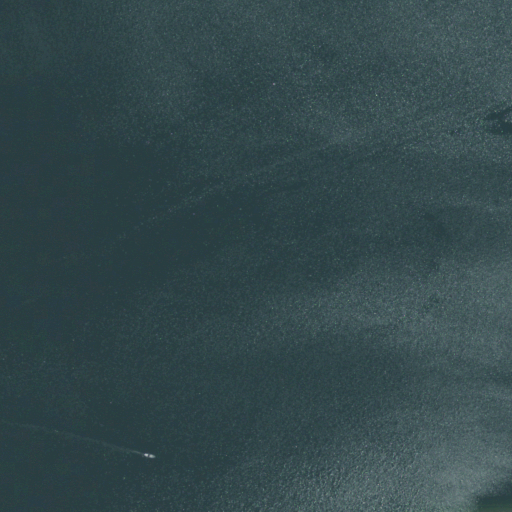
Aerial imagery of valley in California named Mexican Gulch containing open water and grassland